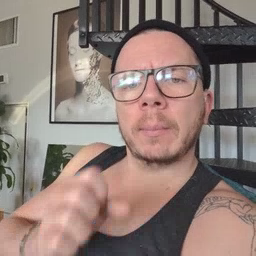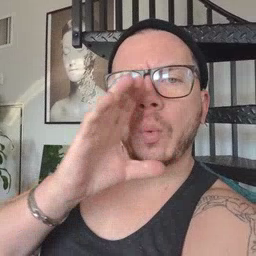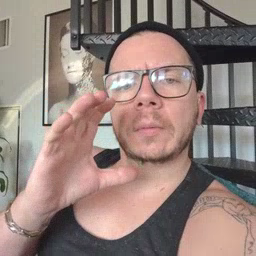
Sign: balloon